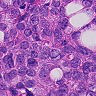
Metastatic tissue present: yes